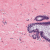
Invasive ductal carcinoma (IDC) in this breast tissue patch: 0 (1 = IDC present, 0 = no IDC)